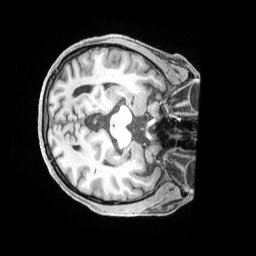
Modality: T1w
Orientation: axial
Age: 36
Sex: female
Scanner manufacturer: siemens
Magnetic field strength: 3 T
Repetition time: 2 s
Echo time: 0.00211 s